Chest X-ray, PA view. Patient: 17 years old, sex M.
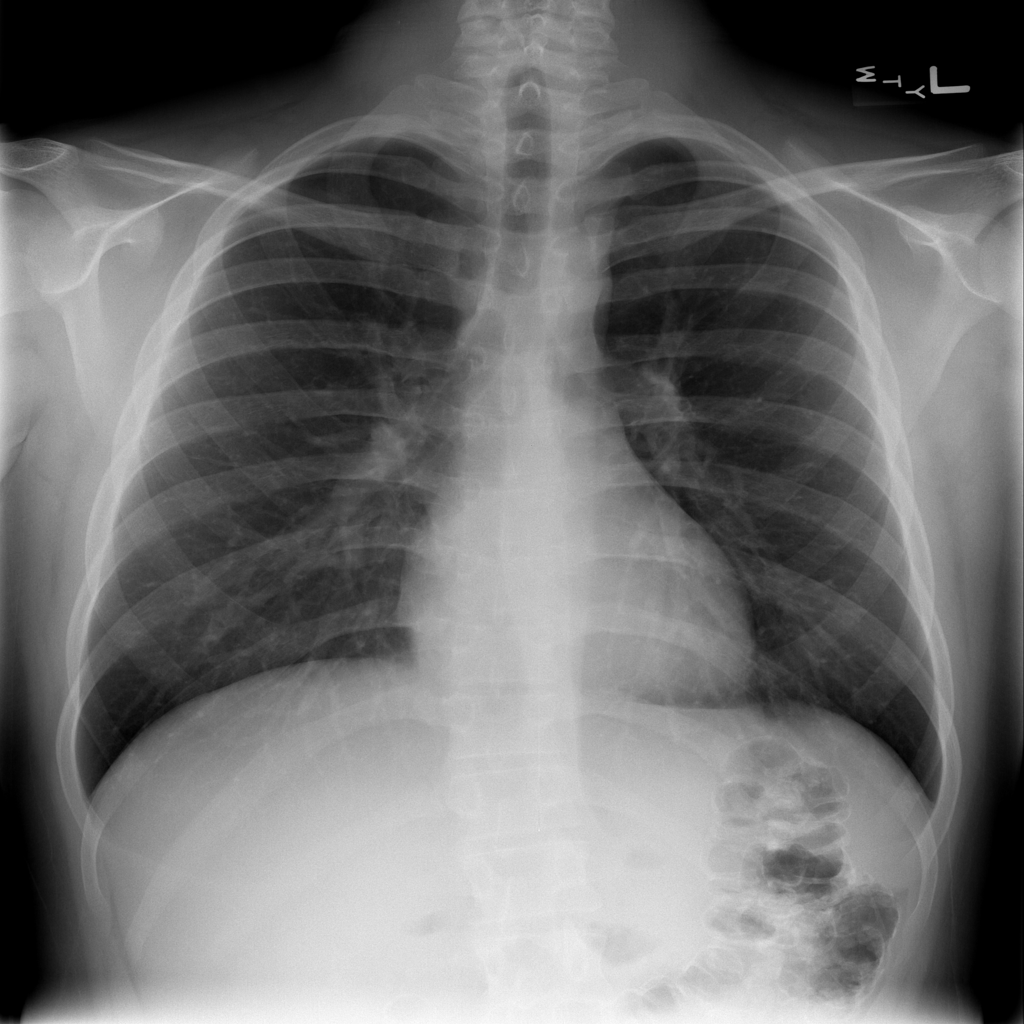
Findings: No Finding